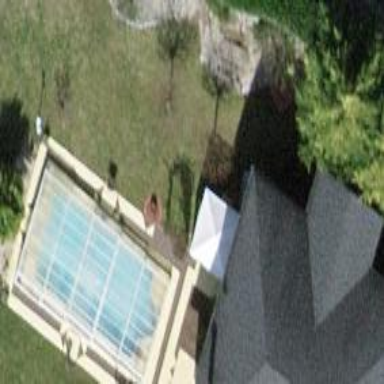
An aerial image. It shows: Swimming pool located in leisure land.